Question: For the life of me I cannot figure out the problem behind ticks being off on my x-axis using dateAxisRenderer. This only occurs in ranges more than 1 month. I am manually setting a min and a max and all my date data comes in the format 'Y-m-d' from php. I tried everything I could find to force the ticks at the beginning and end of the graph and avoid the mismatch half way through the graph. I've attached a screenshot demonstrating the problem. I also appended a fix to the daysInMonths array (wrong numbers) in dateAxisRenderer, but the variable seems not to be used anywhere.
The data shown in the js is just to demonstrate structure, a real set is too to post.
Picture:

In the above picture, at the change of the month, the mismatch occurs. The label at 29th October has the point and data for the 30th. Running 'console.log(targetPlot.axes.xaxis.max)' always returns the js epoch for my max + 1 day, even though my max is explicitly set.
My code:
'''
var graphData = {"object1":[["2013-01-01", 0], ["2013-01-02", 0]], "object2":[["2013-01-01", 0], ["2013-01-02", 0]]};
var time = '%#d-%b-%y';
var min = '2013-10-23';
var max = '2013-11-21';
var toPlot = [graphData.object1, graphData.object2];
$.jqplot.enablePlugins = true;
window.targetPlot = $.jqplot('chart-main', toPlot, {
animate: true,
animateReplot: true,
seriesDefaults: {
showMarker: false,
pointLabels: { show: false },
markerOptions: {
show: true,
style: 'filledCircle',
size: 7
}
},
seriesColors: colours,
cursor: {
show: true,
showTooltip: false
},
series: [
{
showMarker: true,
lineWidth: 2,
rendererOptions: {
animation: {
speed: 1500
}
}
},
{
showMarker: true,
lineWidth: 2,
yaxis: 'y2axis',
rendererOptions: {
animation: {
speed: 1750
}
}
}
],
axesDefaults: {
useSeriesColor: true,
rendererOptions: {
alignTicks: true,
tickDistribution: 'even'
}
},
axes: {
xaxis: {
renderer: $.jqplot.DateAxisRenderer,
tickRenderer: $.jqplot.CanvasAxisTickRenderer ,
tickOptions: {
angle: -65,
fontSize: '8pt',
formatString: time
},
min: min,
max: max
},
yaxis: {
tickOptions: {
fontSize: '8pt'
},
min: 0,
pad: 0
},
y2axis: {
tickOptions: {
fontSize: '8pt'
},
min: 0,
pad: 0
}
}
});
'''
Thanks
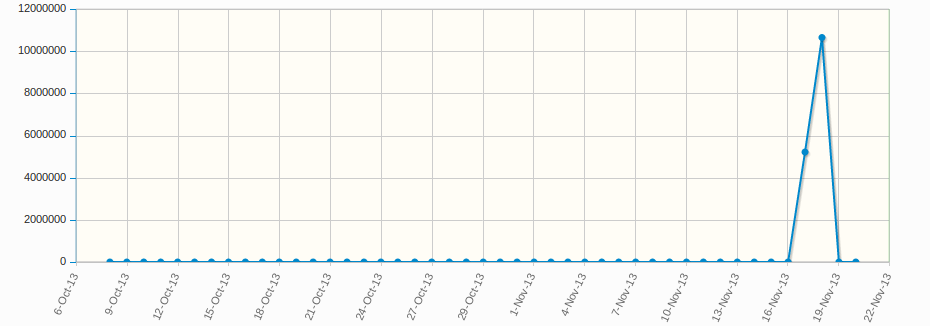
Answer: After modifying parts, there is a bug that occurs on some data sets spanning more than 1 month and auto-generating the ticks for these months. The number of days in each month are wrong and used incorrectly throughout the dateAxisRenderer. The bug has been reported (in a different fashion) previously by another.
To avoid having to remember to update my dateAxisRenderer next time I update the file I now define my ticks (the fall back) and do not include the dateAxisRenderer.